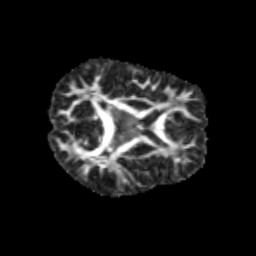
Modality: FA
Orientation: axial
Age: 11
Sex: male
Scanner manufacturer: siemens
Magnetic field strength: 3 T
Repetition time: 3.8 s
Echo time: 0.07 s